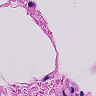
Metastatic tissue present: no